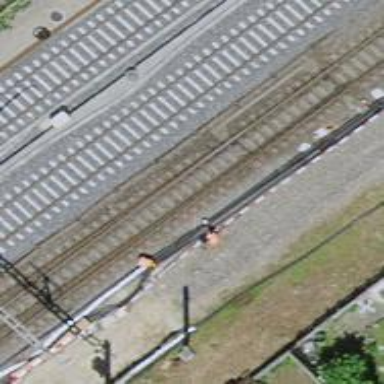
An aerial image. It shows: Railway buffer stop.